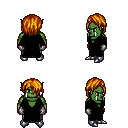
a pixel art fantasy rpg character, male body template, orc, green skin, black robe, robe skirt, dark blonde bangs hairstyle, metal gloves, metal boots, four views (front, back, left, right), 2x2 character sprite sheet, small pixel art, hard edges, no anti-aliasing